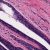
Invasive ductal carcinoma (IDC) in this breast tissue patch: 0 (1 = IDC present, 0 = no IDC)